Question: I have this list menu and I want to display arrows for each of the items so when you hover over the item the arrow changes the color. So far my problem seems to be aligning this arrow vertically centered compared to the text. As you can see from the screenshot it is slightly off. Ignore the missing space between the arrow and the hyperlink.
Fiddle: <URL>

HTML,
'''
<li ><a class="clear-block" href="http://wordpress.local/archives/category/announcements" title="View all posts filed under Announcements">
<span class="tt">Announcements <strong>(1)</strong></span>
<span class="c1"></span>
</a></li>
<li ><a class="clear-block" href="http://wordpress.local/archives/category/c-sharp" title="View all posts filed under C#">
<span class="tt">C# <strong>(1)</strong></span>
<span class="c1"></span>
</a></li>
<li class="extends"><a class="clear-block" href="http://wordpress.local/archives/category/c-plus-plus" title="View all posts filed under C++">
<span class="tt">C++ <strong>(1)</strong></span>
<span class="c1"></span>
</a>
<ul class="sub-menu">
<li ><a class="clear-block" href="http://wordpress.local/archives/category/c-plus-plus/multiplexing-io" title="View all posts filed under Multiplexing I/O">
<span class="tt">Multiplexing I/O <strong>(1)</strong></span>
<span class="c1"></span>
</a></li>
</ul>
</li>
'''
CSS,
'''
.block ul.menu, .block ul.menu ul, .block ul.menu li, .block .box, .block .box .entry{
margin:0;
padding:0;
list-style-type:none;
line-height: normal;
}
.block ul.menu li, .block ul.box .entry{
border-bottom:1px dotted #aaa;
border-top:1px dotted #fff;
}
/* no border on 1st list item */
.block ul.menu li.first,
.block ul.menu li:first-child,
.block ul.box .entry.first,
.block ul.box .entry:first-child{border-top:0 !important;}
.block ul.menu li.last,
.block ul.menu li:last-child,
.block ul.box .entry.last,
.block ul.box .entry:last-child{border-bottom:0 !important;}
.block ul.menu li .expand{display: none;}
.block ul.menu li, .block ul.box .entry {
position: relative;
z-index: 5;
}
.block ul.menu li a {
background:transparent url(../images/icons_old.png) no-repeat 4px -816px;
}
/* titles */
.block ul.menu .tt {
display:block;
}
.block ul.menu a:hover .tt{
text-decoration:underline;
}
/* content - primary */
.block ul.menu .c1{
display:block;
line-height: 150%;
color:#333;
text-decoration:none;
}
/* information block (left side) */
.block ul.menu .base {
overflow:hidden;
display:block;
}
'''
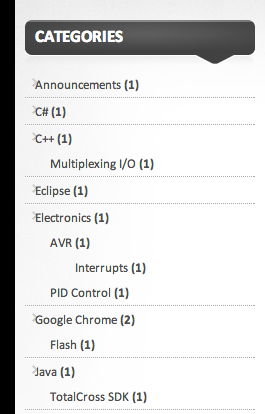
Answer: This was a case of having a sprite image which did not take into account the height of the menu rows. So the arrow was unaligned. The trick was to fix the sprite.